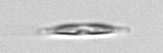
Label: pennate